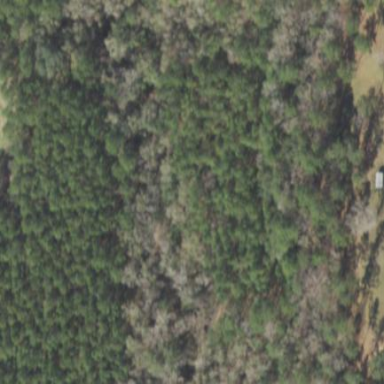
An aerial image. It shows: Mixed woodland with various types of leaves.